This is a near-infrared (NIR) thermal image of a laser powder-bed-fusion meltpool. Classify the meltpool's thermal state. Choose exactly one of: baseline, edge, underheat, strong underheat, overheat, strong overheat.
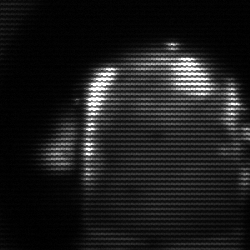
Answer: baseline